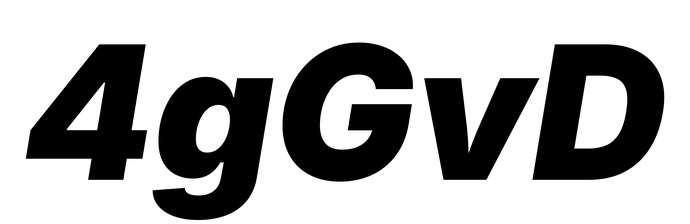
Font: Inter-Italic_Black_Italic